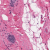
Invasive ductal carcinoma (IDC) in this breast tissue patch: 0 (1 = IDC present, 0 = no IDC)